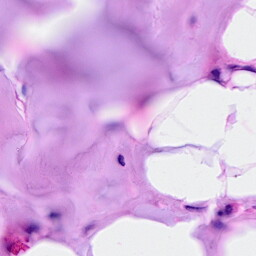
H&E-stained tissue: Breast